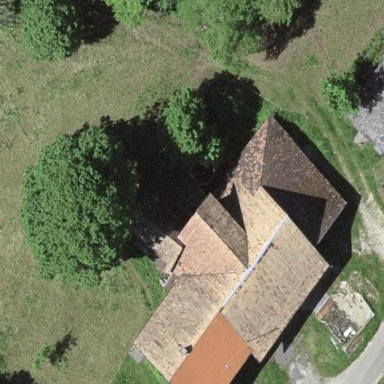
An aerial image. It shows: Farm building.